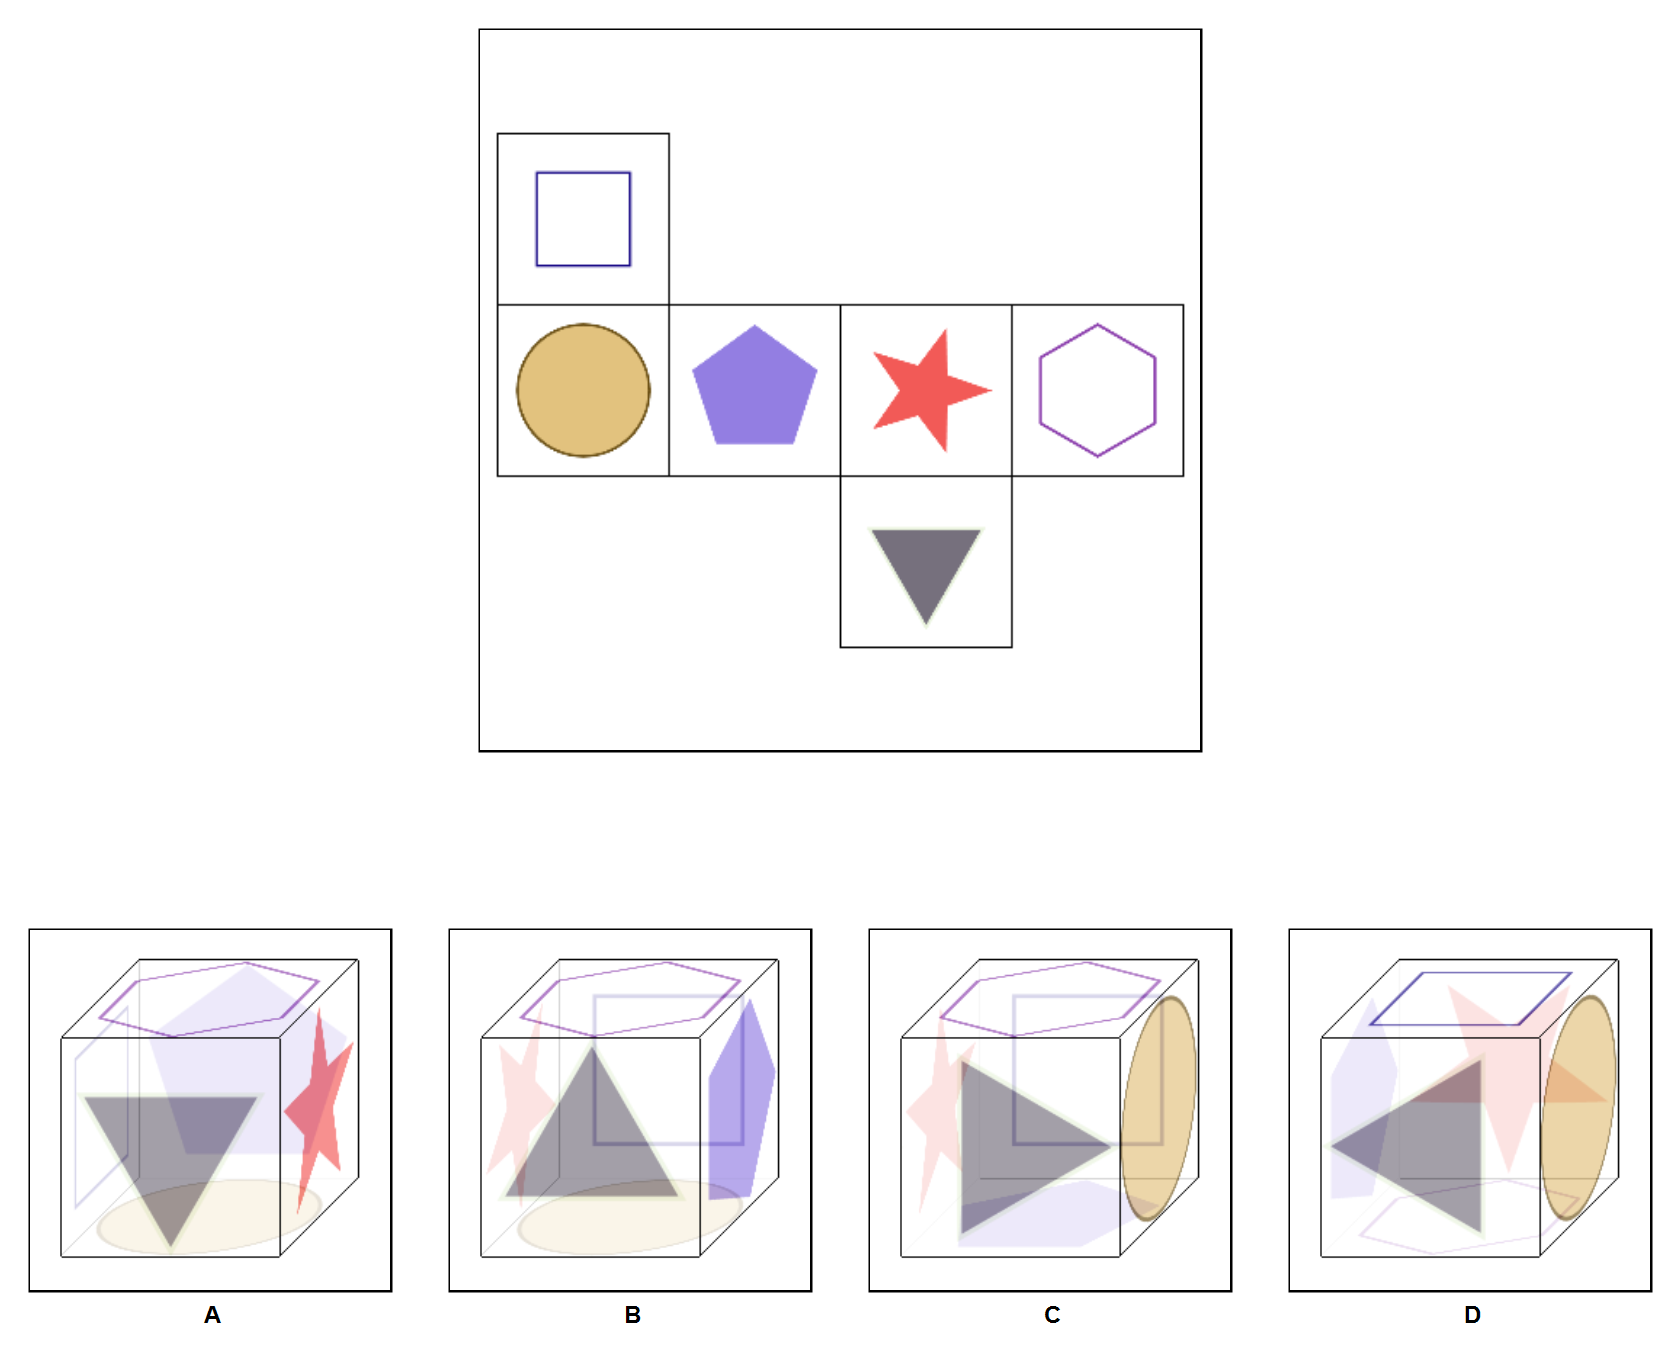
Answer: C